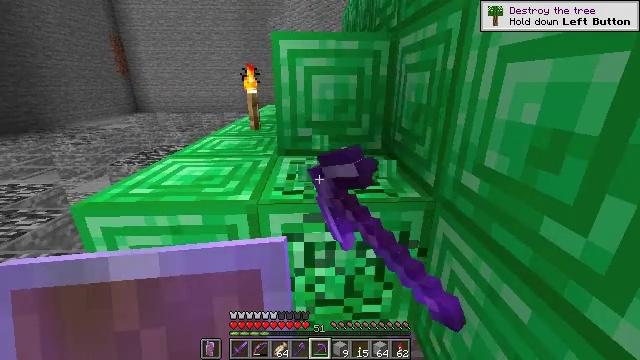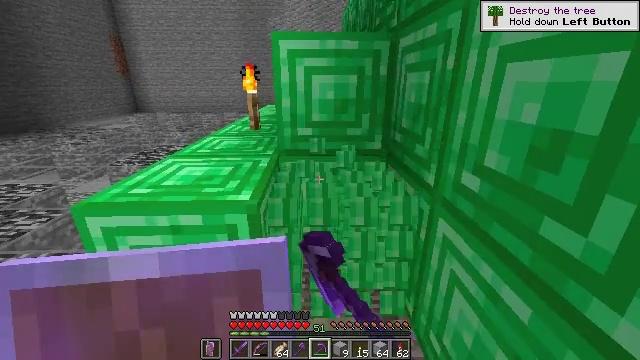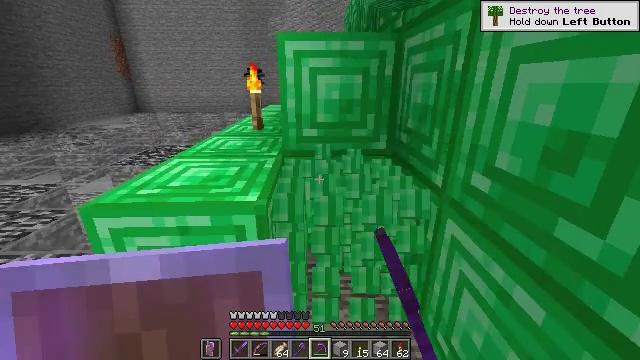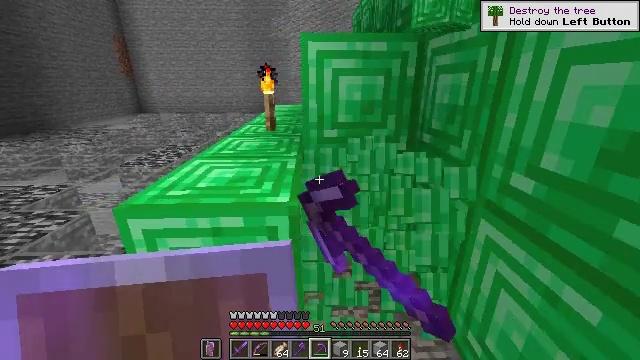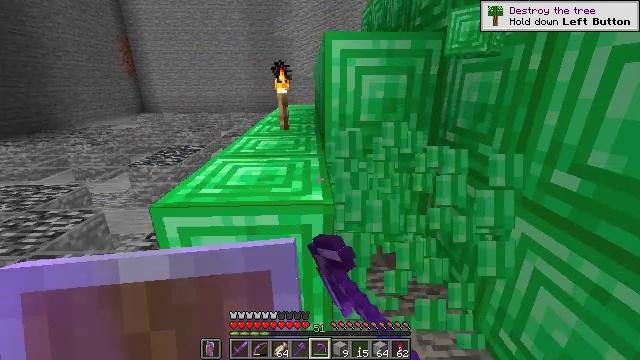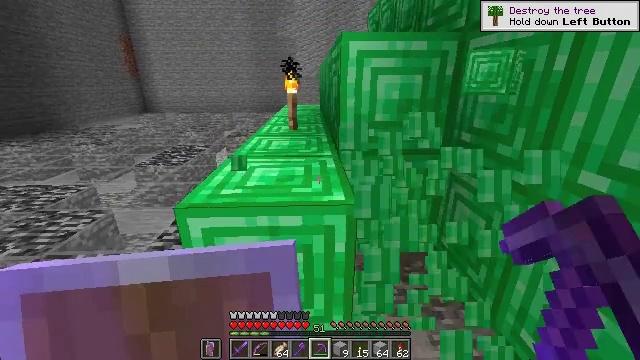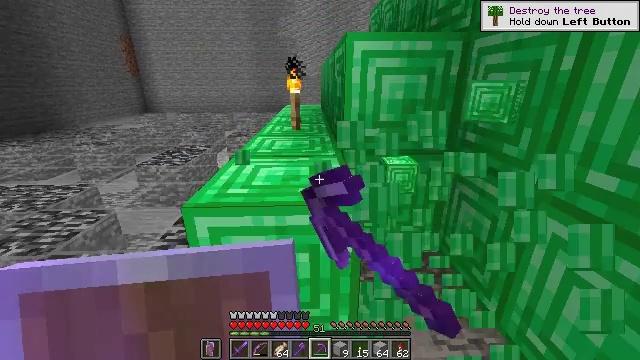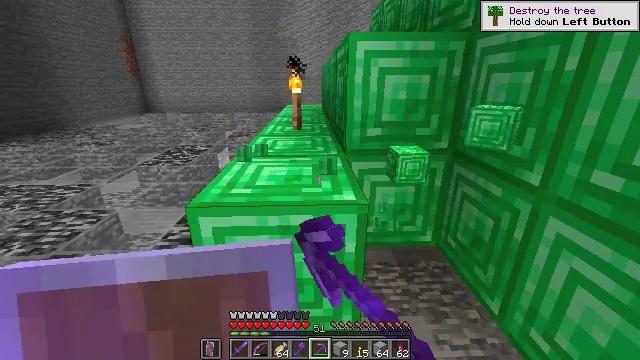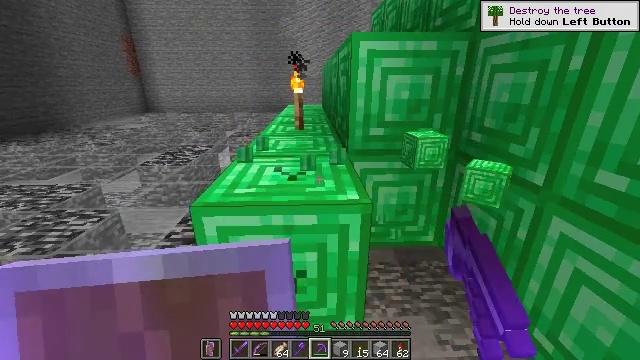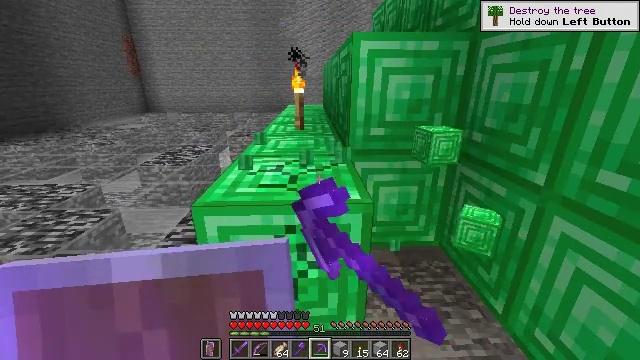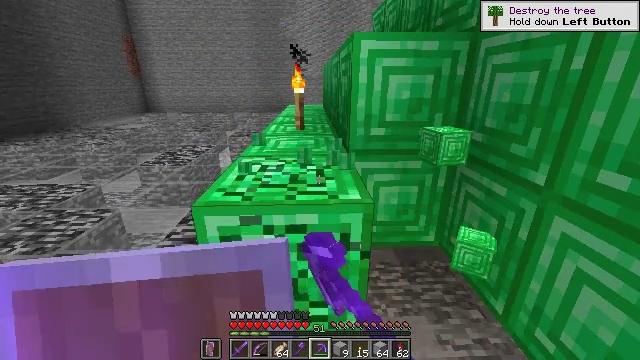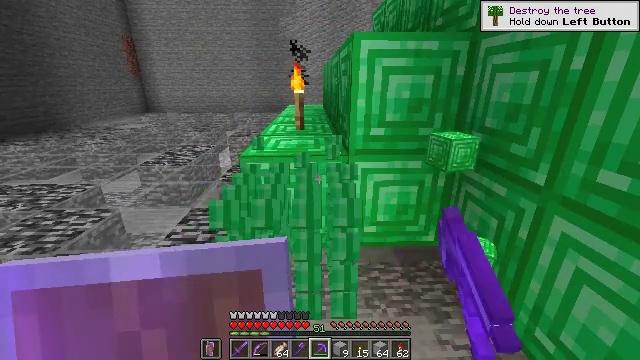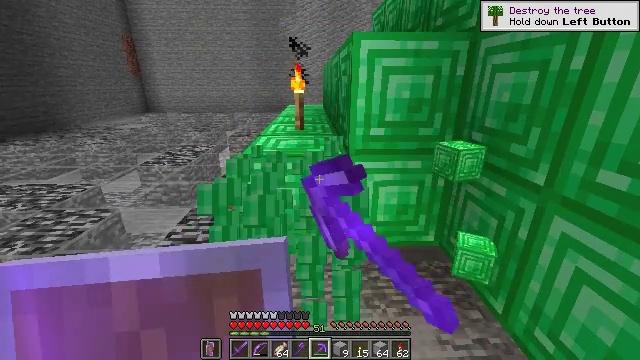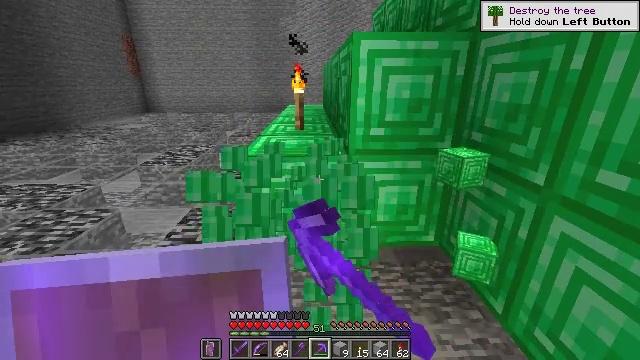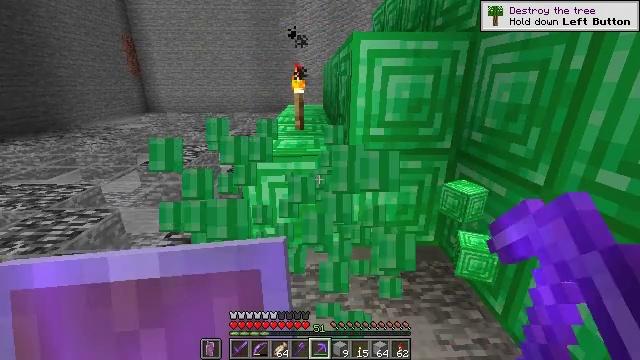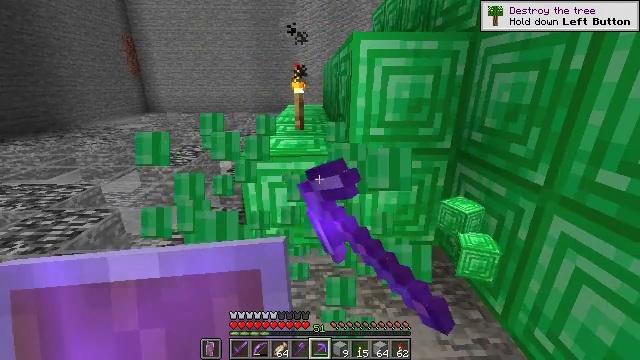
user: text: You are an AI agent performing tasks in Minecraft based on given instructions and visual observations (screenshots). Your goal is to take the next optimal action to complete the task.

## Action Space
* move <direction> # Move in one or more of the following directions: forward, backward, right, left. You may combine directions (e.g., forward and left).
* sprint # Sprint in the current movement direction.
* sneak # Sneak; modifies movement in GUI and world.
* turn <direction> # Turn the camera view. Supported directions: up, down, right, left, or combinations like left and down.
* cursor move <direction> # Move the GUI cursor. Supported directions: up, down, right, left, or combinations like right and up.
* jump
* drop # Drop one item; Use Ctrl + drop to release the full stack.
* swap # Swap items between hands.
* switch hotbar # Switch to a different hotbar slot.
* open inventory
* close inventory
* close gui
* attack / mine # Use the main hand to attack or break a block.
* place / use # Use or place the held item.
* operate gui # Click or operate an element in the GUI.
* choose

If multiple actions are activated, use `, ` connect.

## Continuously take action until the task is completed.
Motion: motion action
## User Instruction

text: Attack the emerald block with a tool.
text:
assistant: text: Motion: attack / mine
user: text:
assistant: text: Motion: move left, attack / mine
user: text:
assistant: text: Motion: move left, attack / mine
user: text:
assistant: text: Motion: move left, attack / mine
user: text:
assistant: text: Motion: attack / mine
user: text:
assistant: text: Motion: attack / mine
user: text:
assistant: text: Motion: attack / mine
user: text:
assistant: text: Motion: attack / mine
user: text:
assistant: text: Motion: attack / mine
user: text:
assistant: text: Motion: attack / mine
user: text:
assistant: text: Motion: attack / mine
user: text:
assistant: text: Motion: attack / mine
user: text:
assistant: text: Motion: attack / mine
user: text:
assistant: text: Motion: attack / mine
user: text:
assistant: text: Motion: attack / mine
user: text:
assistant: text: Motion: attack / mine
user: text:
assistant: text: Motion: move forward, attack / mine
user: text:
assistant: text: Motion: move forward, turn right, attack / mine
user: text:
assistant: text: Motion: move forward, turn right, attack / mine
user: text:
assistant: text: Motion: move forward, turn right, attack / mine
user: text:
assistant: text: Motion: move forward, attack / mine
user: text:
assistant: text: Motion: attack / mine
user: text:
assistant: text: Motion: attack / mine
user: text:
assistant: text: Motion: attack / mine
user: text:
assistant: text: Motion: attack / mine
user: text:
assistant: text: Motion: attack / mine
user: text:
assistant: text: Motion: attack / mine
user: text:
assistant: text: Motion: attack / mine
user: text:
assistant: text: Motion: attack / mine
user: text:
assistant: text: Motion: attack / mine